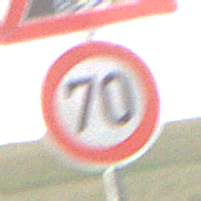
Verkehrszeichen: Geschwindigkeit70
Zusatzzeichen oben: BeweglicheBruecke
Umgebung: Outdoor, Nature
Tageszeit: Night
Wetter: Overcast
Licht: Artificial
Jahreszeit: NotSpecified
Kontrast: LowContrast